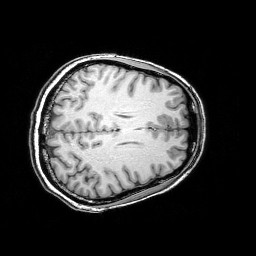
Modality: T1w
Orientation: axial